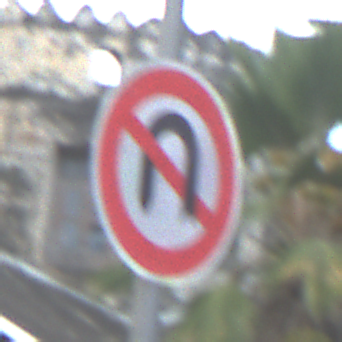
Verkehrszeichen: VerbotWenden
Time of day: MorningAfternoon
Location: Outdoor (Suburban)
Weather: PartlyCloudy
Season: NotSpecified
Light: Natural